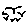
Label: bird